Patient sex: M
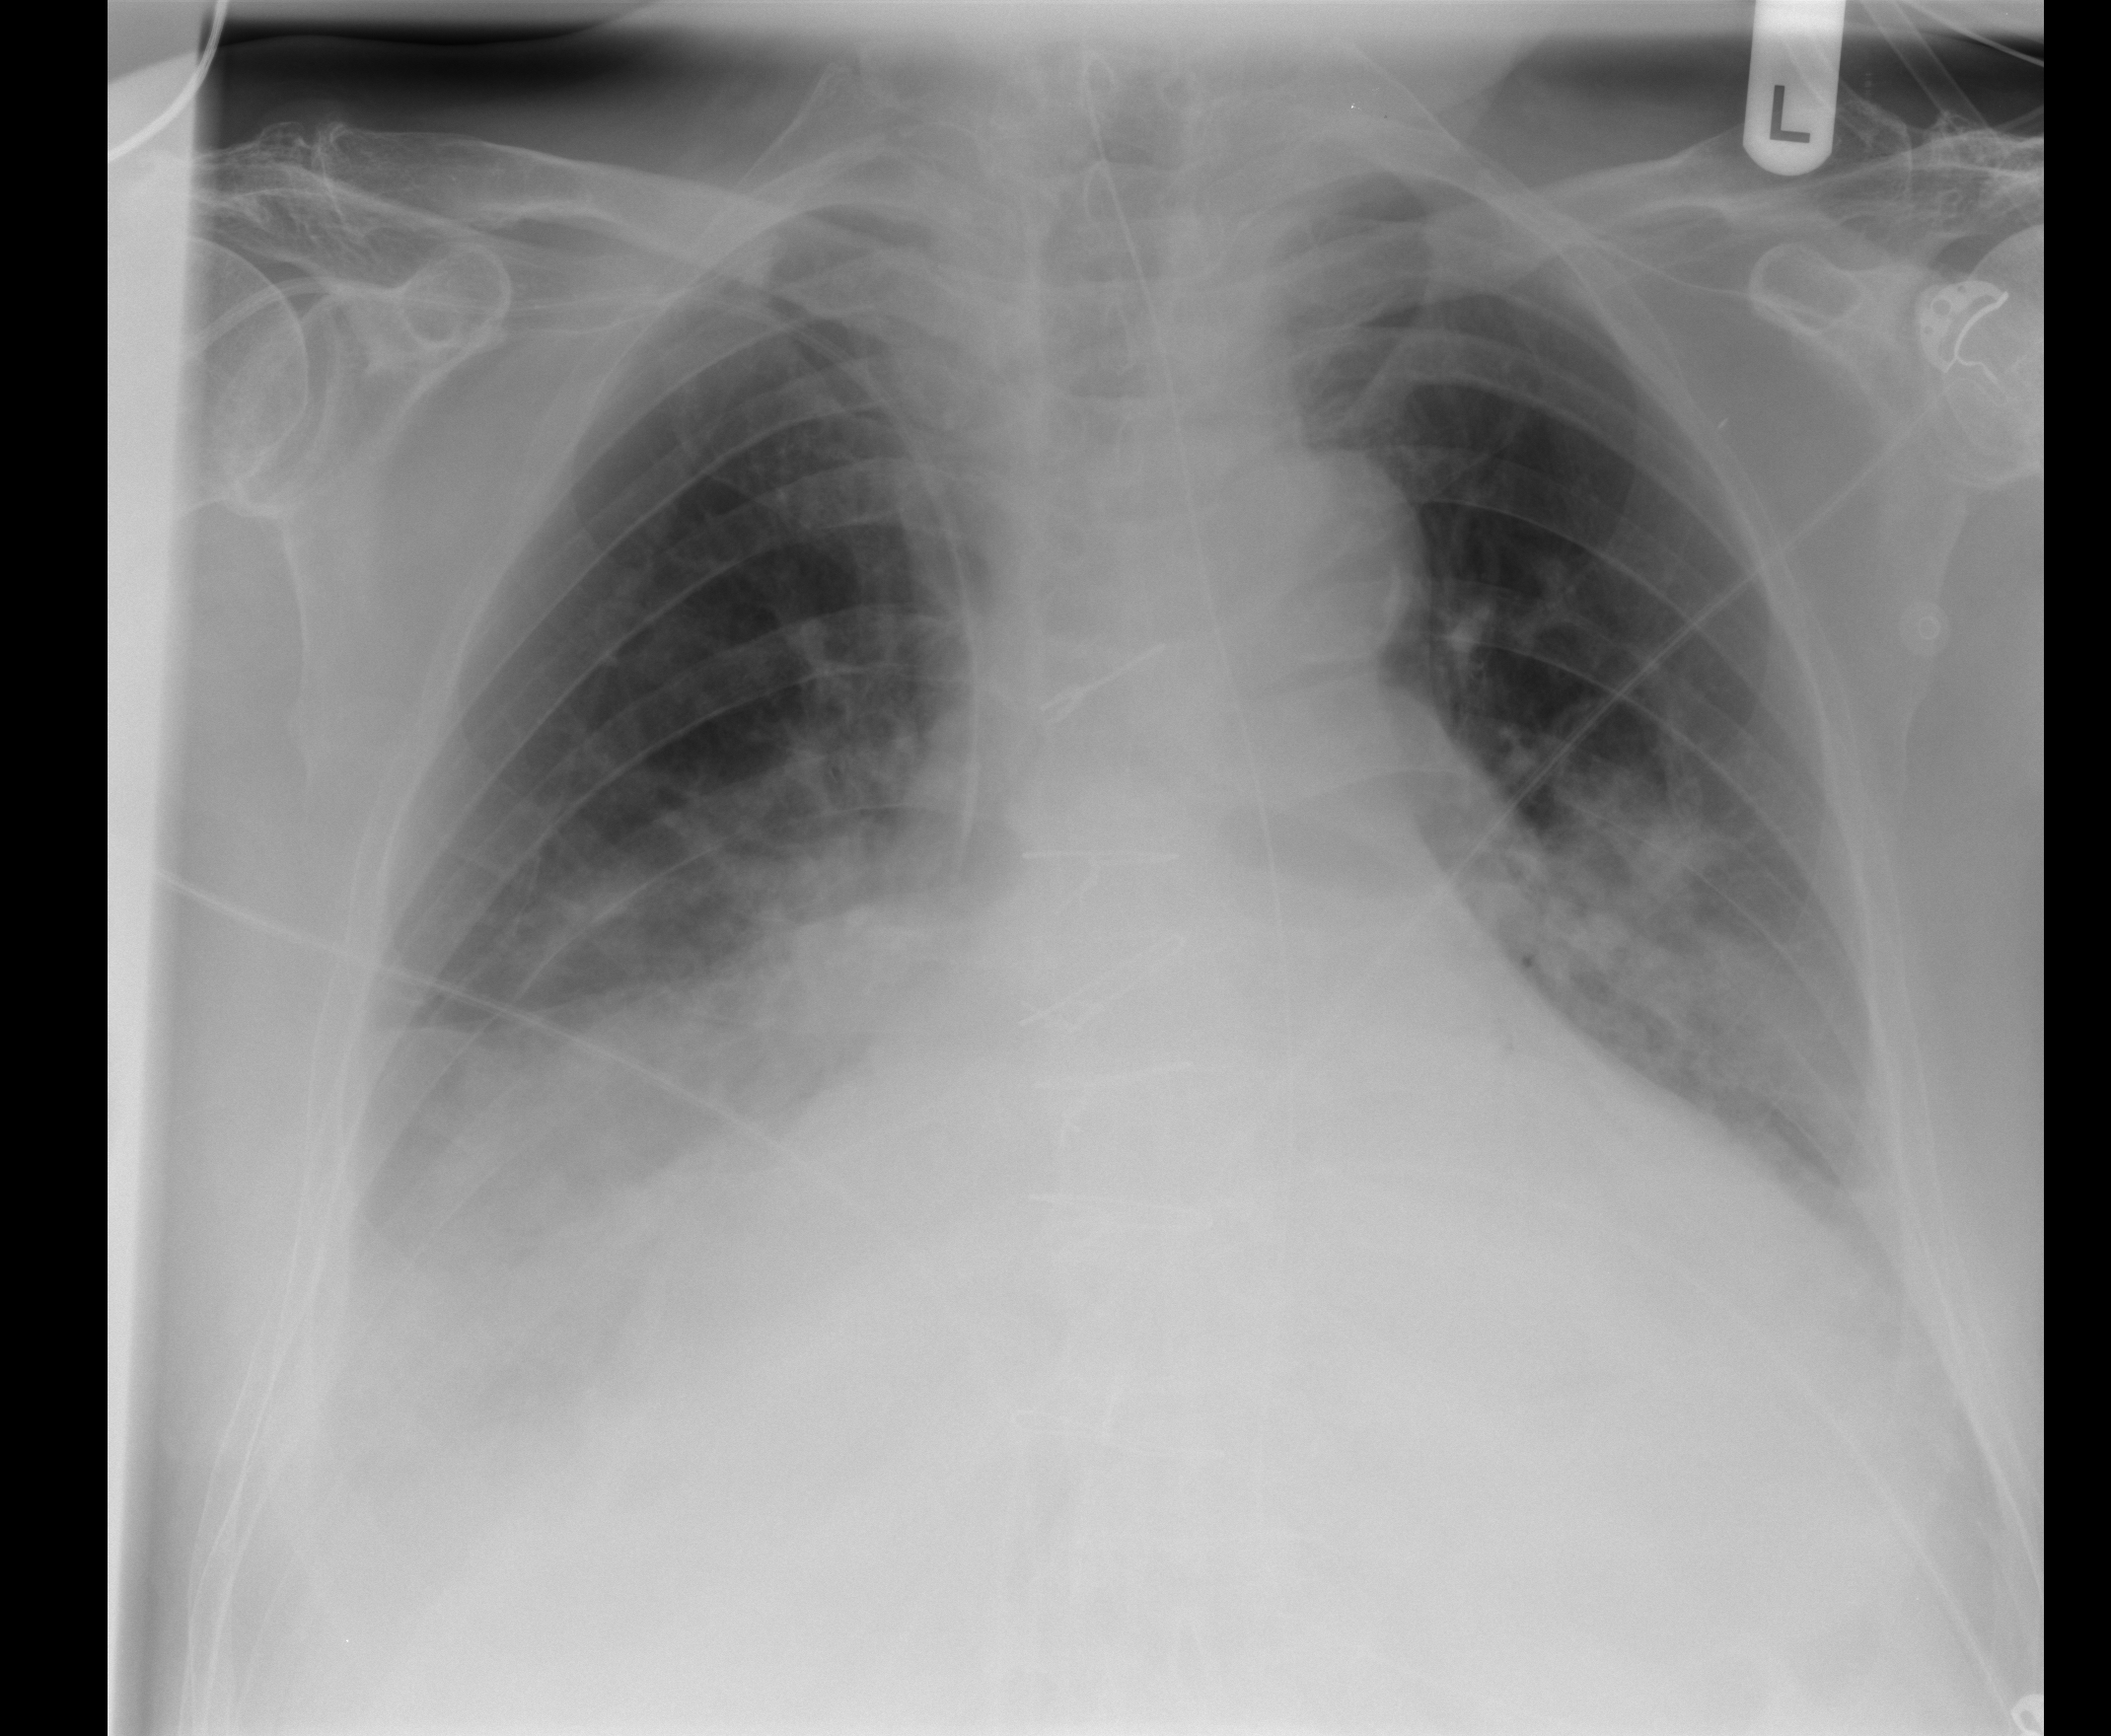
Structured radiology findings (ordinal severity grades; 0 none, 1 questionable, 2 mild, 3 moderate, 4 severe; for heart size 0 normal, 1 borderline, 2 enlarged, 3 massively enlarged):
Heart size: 2
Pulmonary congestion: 0
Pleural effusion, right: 2
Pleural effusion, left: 2
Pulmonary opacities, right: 2
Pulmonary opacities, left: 2
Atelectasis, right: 2
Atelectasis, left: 2